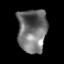
Tissue: lung
Cell type: Myeloid cells
Senescence score: 0.2352
Nuclear area (px): 1241
Mean DAPI intensity: 112.911